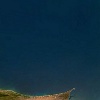
Label: water